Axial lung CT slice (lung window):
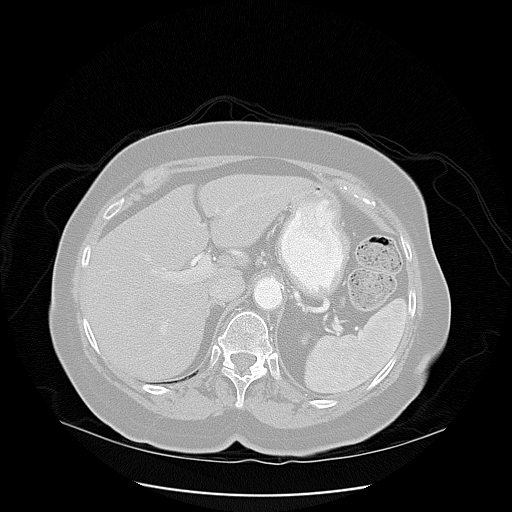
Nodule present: no